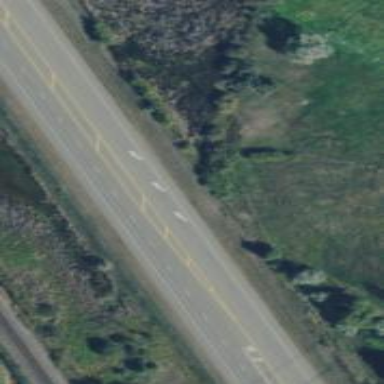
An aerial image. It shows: Asphalt road designated as trunk highway.